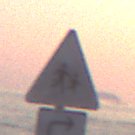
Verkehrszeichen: KinderLinks
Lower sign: RichtungsangabeDurchPfeile5
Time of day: SunriseSunset
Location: Outdoor (Urban)
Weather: Clear
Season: NotSpecified
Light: Natural